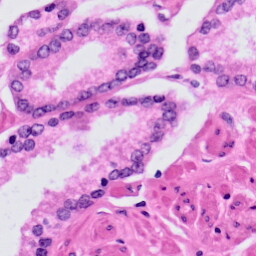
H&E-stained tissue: Prostate